Interaction volume radius: 5 \u00c5
Interaction volume height: 20 \u00c5
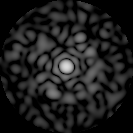
Disorder parameter: 0.8157